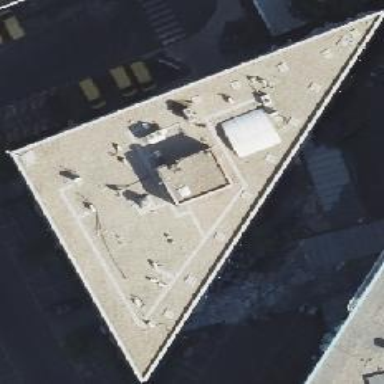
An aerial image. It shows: Flat-roofed commercial building.